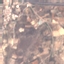
Land use / land cover: PermanentCrop